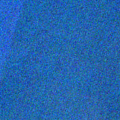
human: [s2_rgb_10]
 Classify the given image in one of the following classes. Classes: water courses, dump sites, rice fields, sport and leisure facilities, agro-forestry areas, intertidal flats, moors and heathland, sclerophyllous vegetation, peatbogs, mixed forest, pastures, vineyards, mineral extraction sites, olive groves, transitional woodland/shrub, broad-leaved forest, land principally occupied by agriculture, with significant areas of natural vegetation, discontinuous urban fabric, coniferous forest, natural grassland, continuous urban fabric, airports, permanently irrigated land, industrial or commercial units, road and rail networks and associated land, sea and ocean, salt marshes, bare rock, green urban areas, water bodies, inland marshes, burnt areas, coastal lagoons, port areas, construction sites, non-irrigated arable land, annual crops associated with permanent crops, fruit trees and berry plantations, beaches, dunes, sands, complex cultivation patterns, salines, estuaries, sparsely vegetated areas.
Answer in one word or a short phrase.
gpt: sea and ocean